Question: I'm using drawables like the following one for backgrounds with a gradient:
'''
<?xml version="1.0" encoding="utf-8"?>
<shape xmlns:android="http://schemas.android.com/apk/res/android" android:shape="rectangle">
<gradient
android:startColor="#ffffff"
android:endColor="#cccccc"
android:angle="-90"
android:dither="true" />
</shape>
'''
This results in a banded gradient on the emulator, and when I take a screenshot of the emulator (using Eclipse), the result is even poorer:

Why? And how to solve this problem? It is although I'm using 'android:dither="true"' in the drawables' XML and setting this in the 'Activity''s 'onCreate()':
'''
getWindow().setFormat(PixelFormat.RGBA_8888);
getWindow().addFlags(WindowManager.LayoutParams.FLAG_DITHER);
'''
By the way, the blue part is the native action bar and the grey gradients are 'ListView' rows with the background drawable.
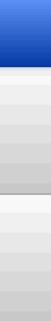
Answer: As and pointed out, the problem is not Eclipse or the app being "photographed". The problem is the Android emulator, which obviously uses a reduced bit depth.
So if one takes screenshots of an app, one should always use a real device.